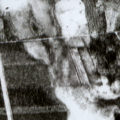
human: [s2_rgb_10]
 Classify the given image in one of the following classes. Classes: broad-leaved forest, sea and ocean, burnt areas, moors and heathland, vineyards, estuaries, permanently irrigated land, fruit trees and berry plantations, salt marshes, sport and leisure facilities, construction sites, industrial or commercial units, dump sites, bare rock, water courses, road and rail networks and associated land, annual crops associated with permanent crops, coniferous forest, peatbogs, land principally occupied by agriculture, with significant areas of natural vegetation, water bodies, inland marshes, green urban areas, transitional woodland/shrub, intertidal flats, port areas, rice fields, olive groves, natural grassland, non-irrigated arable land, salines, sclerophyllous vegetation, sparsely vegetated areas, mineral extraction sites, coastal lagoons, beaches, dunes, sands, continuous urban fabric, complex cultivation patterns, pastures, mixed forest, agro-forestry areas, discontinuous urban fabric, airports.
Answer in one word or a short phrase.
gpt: coniferous forest, transitional woodland/shrub, peatbogs